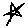
Label: star